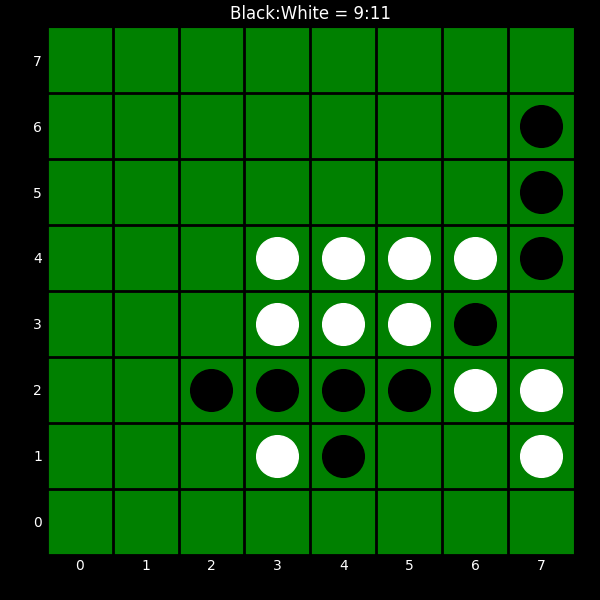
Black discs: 9
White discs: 11